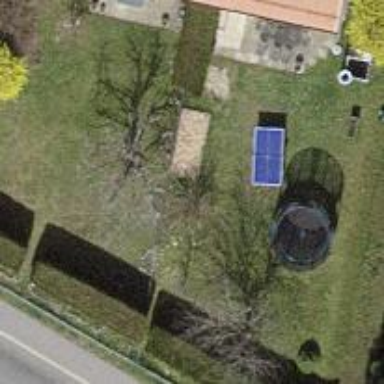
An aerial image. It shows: Garden with deciduous broadleaved trees.